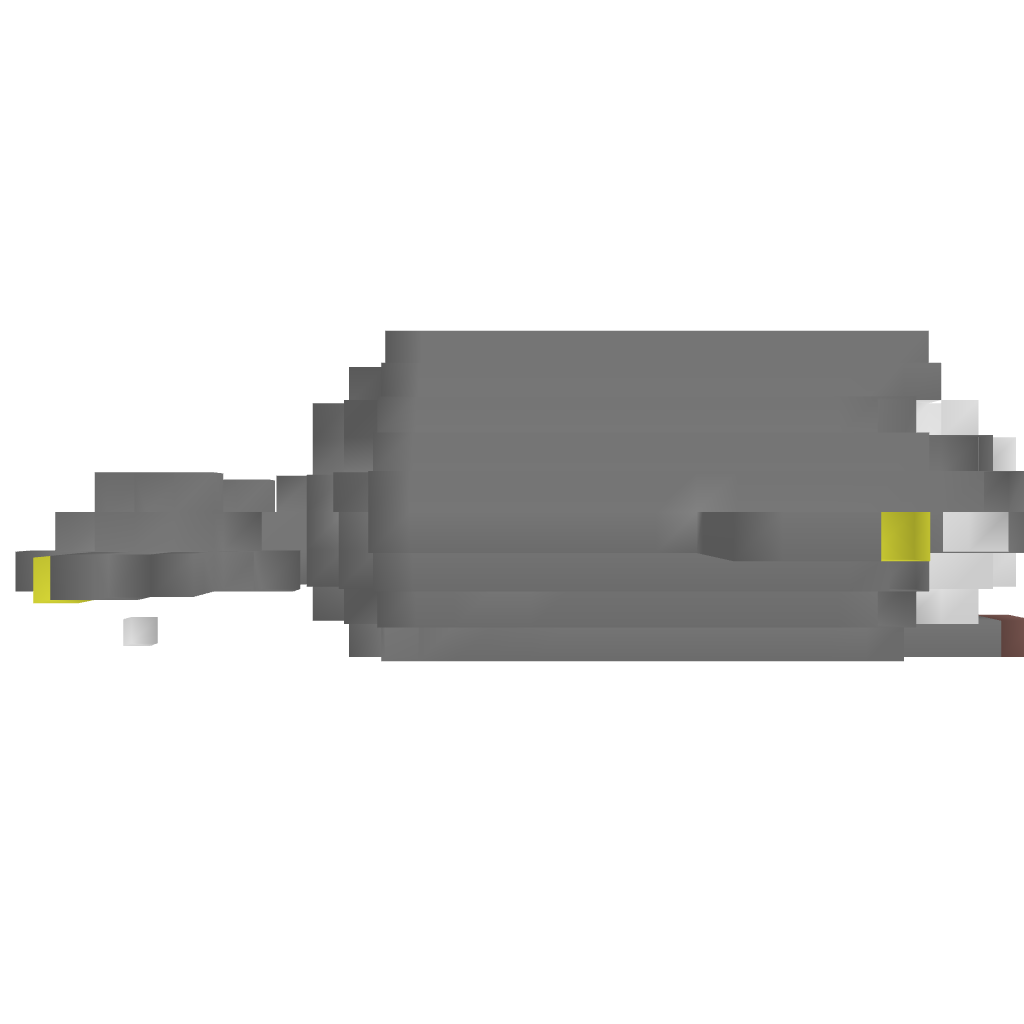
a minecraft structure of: Small Atlantis Sub bad low quality